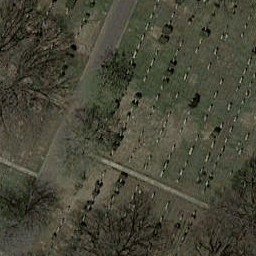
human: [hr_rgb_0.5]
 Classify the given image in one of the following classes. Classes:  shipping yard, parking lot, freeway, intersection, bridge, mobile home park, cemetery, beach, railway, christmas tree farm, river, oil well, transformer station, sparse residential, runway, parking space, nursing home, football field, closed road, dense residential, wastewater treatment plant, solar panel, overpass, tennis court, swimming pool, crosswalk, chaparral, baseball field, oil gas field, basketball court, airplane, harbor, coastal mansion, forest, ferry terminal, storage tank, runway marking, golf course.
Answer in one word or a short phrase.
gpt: cemetery